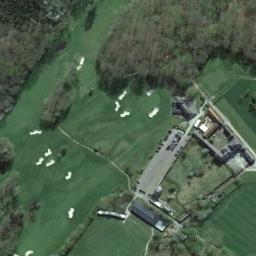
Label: golf_course